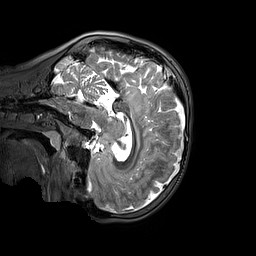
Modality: T2w
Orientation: sagittal
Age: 9
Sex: male
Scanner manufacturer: siemens
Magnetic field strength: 3 T
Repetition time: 3.2 s
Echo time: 0.408 s